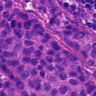
Metastatic tissue present: yes